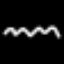
Label: squiggle